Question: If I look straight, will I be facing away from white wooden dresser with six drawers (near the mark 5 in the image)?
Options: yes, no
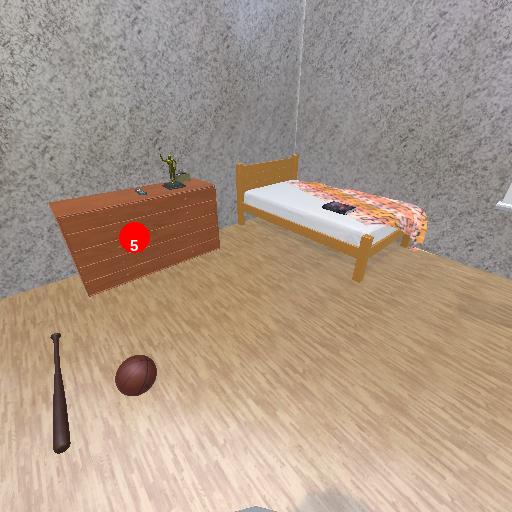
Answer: yes